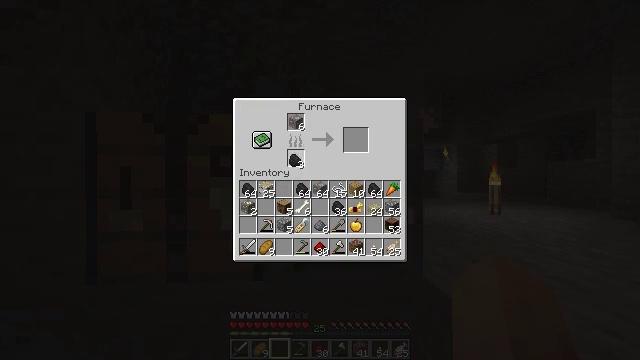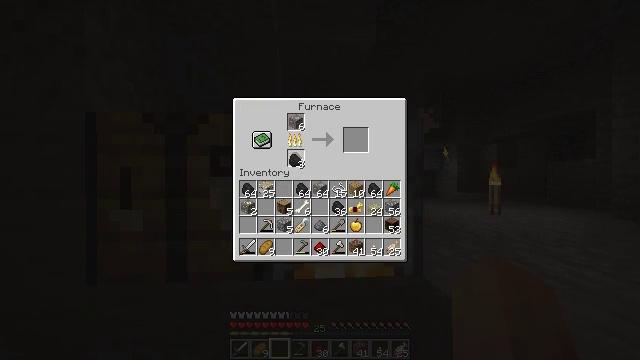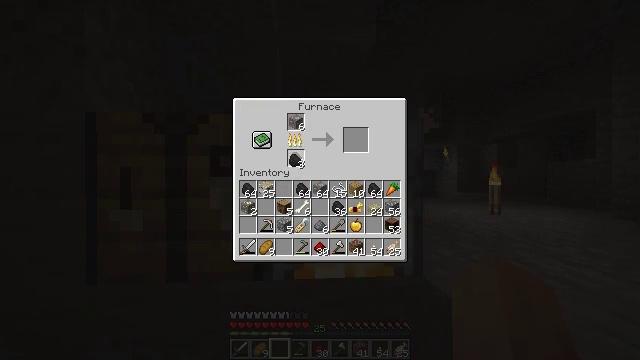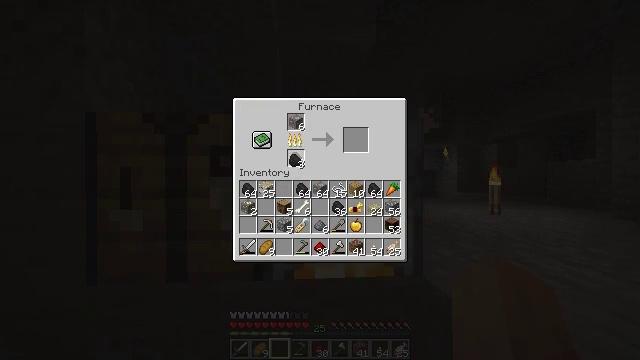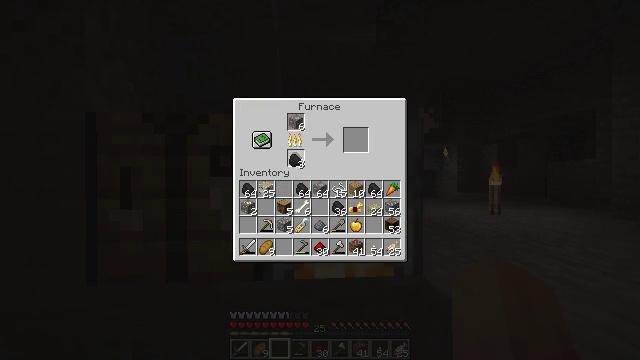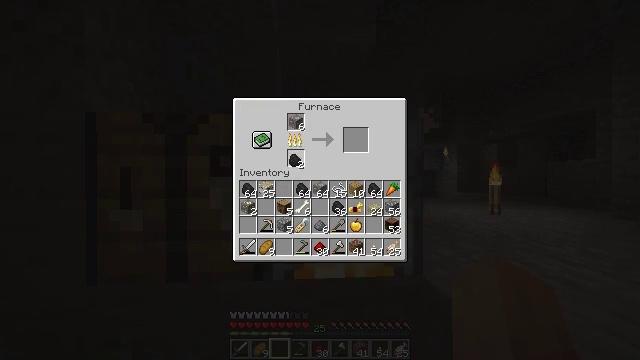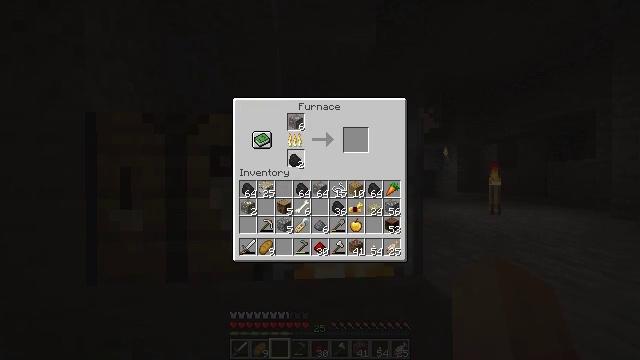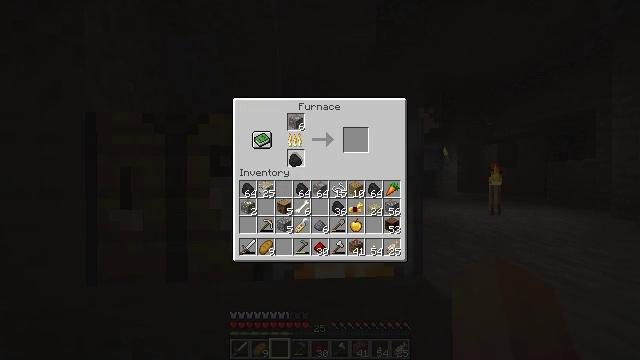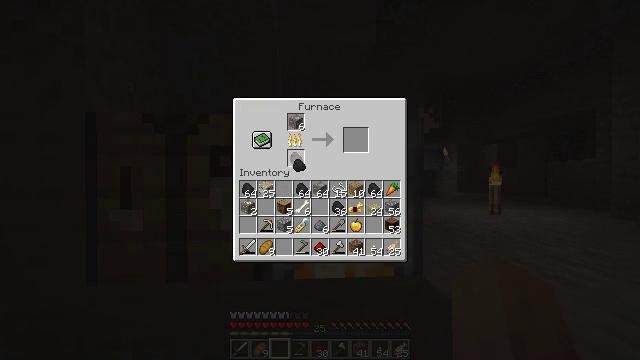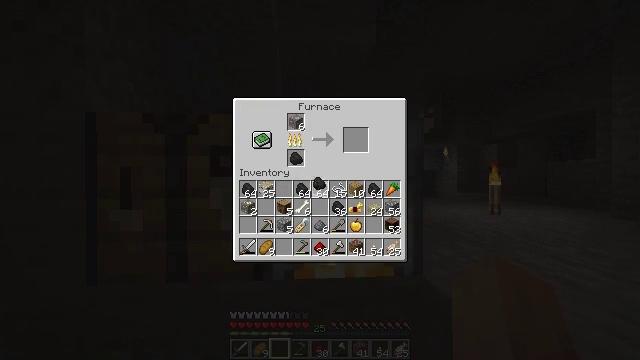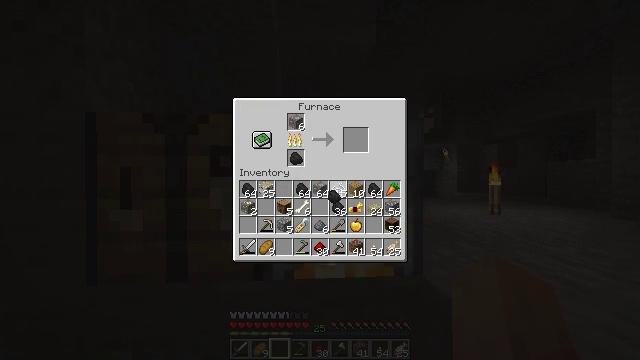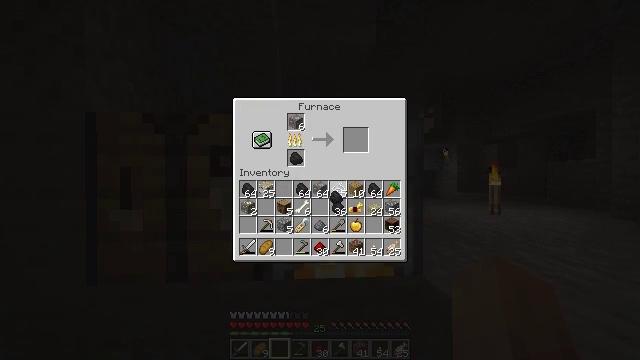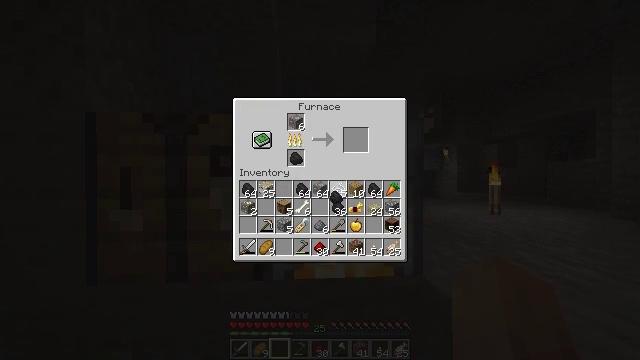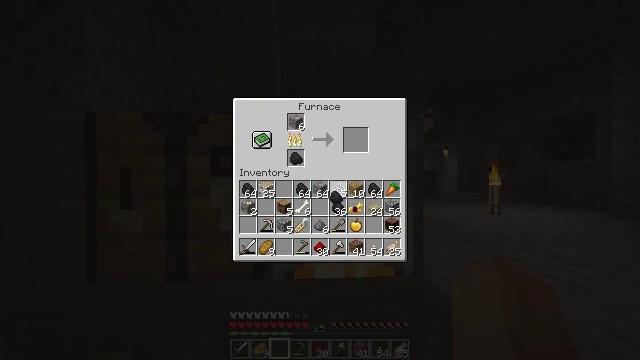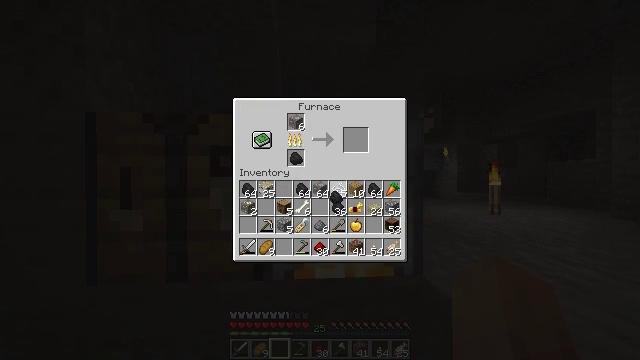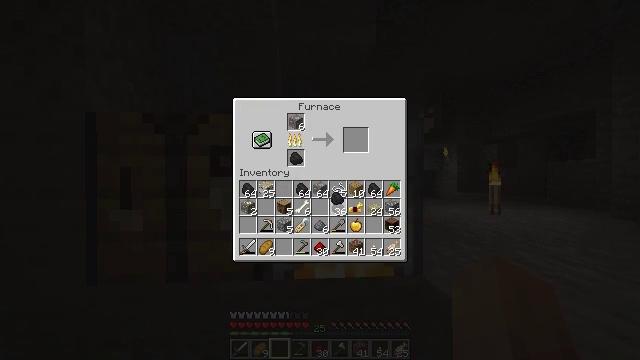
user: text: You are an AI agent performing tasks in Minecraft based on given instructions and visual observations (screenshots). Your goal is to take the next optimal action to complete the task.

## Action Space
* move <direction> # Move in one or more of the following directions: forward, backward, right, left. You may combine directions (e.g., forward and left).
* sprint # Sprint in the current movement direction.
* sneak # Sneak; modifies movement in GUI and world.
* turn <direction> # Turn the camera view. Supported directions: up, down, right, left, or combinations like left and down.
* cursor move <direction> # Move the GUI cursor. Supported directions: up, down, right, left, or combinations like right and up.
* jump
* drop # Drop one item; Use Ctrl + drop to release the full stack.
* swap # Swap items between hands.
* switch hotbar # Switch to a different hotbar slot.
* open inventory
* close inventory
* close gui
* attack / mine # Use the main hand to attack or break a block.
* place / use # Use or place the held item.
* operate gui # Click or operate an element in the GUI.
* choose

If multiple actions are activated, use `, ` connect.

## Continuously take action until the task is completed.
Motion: motion action
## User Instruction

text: Interact with the crafting table to make a coal block.
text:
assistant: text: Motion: operate gui
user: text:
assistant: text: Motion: no_op
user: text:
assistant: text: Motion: no_op
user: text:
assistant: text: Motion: choose
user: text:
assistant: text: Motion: choose
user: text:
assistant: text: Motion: choose
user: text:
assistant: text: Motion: no_op
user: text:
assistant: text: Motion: no_op
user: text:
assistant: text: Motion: cursor move right and down
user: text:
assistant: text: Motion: cursor move right and down
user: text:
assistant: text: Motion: no_op
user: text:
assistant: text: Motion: no_op
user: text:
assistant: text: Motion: no_op
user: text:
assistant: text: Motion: no_op
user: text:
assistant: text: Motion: no_op
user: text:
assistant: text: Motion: no_op
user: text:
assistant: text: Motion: no_op
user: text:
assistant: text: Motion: no_op
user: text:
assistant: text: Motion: operate gui
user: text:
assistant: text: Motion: operate gui
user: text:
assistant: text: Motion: operate gui
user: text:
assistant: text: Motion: no_op
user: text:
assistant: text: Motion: no_op
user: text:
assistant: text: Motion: no_op
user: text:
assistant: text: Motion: no_op
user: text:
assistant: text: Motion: no_op
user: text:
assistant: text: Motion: no_op
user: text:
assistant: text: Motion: no_op
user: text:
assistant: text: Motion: no_op
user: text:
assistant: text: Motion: no_op